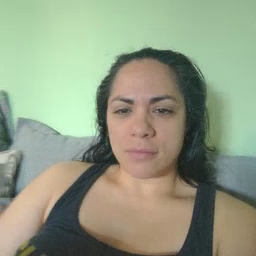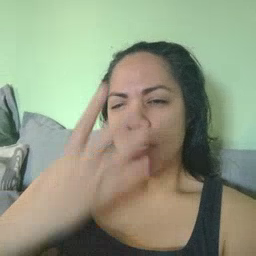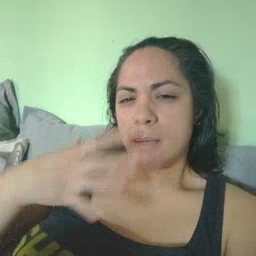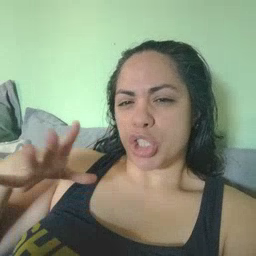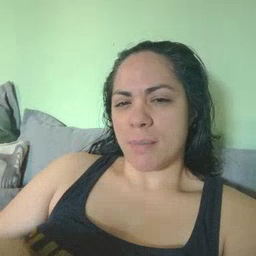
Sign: pajamas